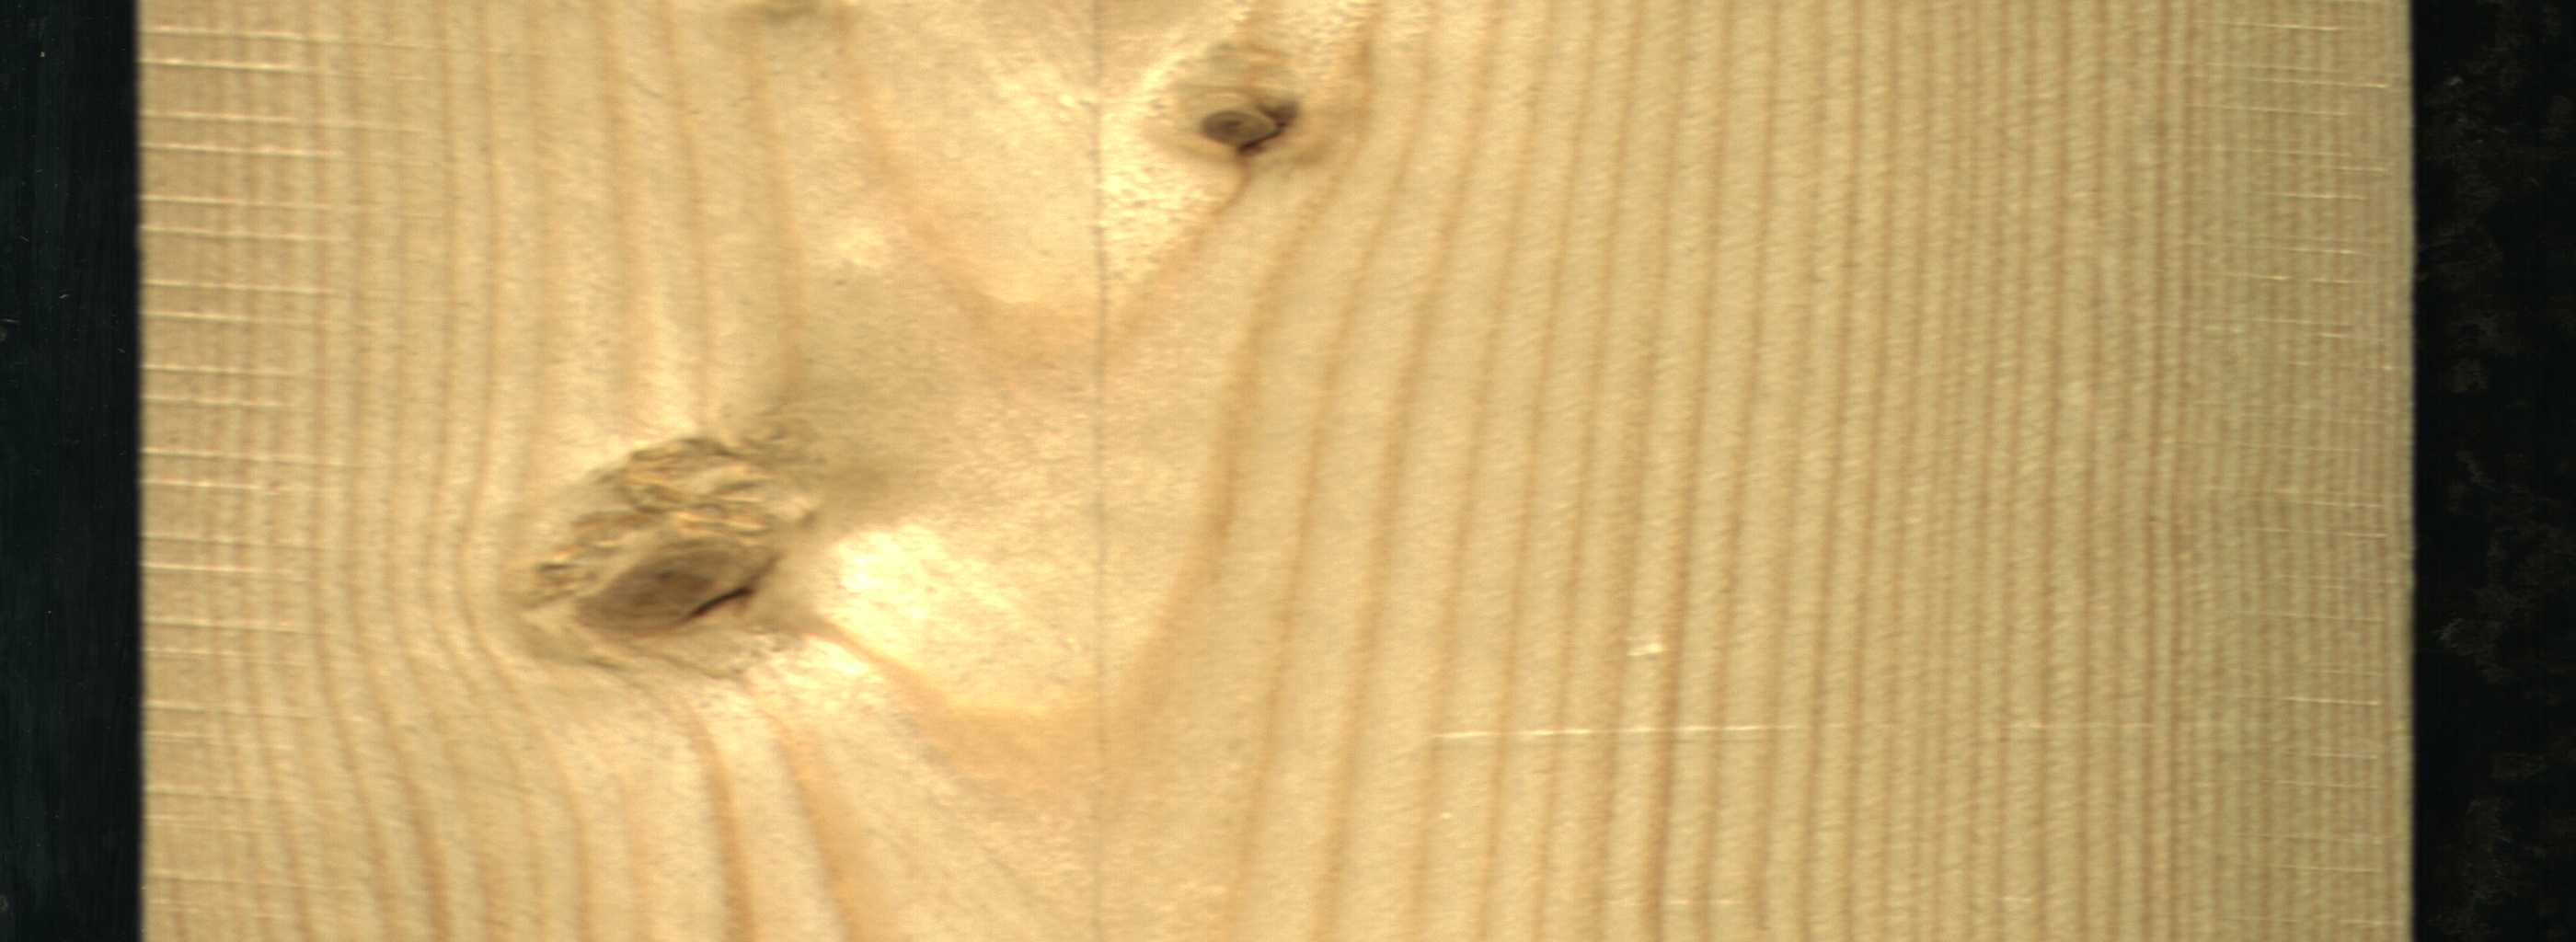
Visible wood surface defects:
Live_Knot
Live_Knot